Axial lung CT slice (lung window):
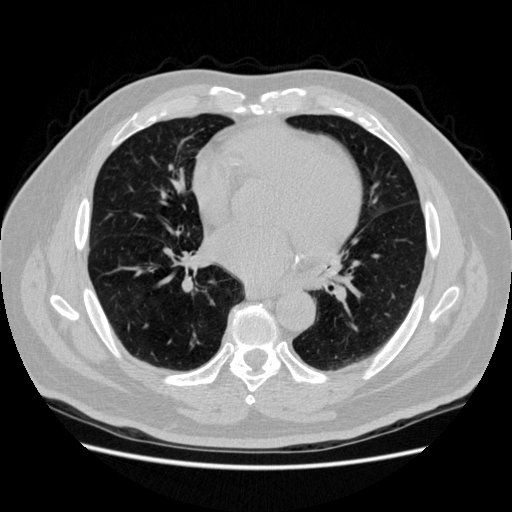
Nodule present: no